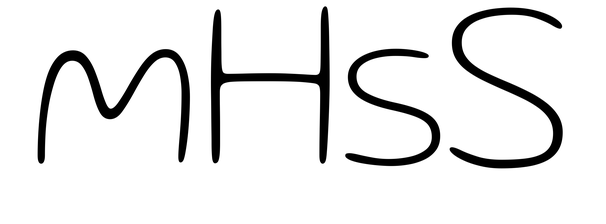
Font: Gluten_Thin